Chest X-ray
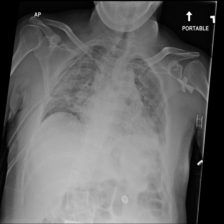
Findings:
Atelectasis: negative
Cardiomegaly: negative
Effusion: negative
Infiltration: positive
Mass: negative
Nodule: negative
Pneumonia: negative
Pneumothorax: negative
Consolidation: negative
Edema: negative
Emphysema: negative
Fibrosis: negative
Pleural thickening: negative
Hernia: negative